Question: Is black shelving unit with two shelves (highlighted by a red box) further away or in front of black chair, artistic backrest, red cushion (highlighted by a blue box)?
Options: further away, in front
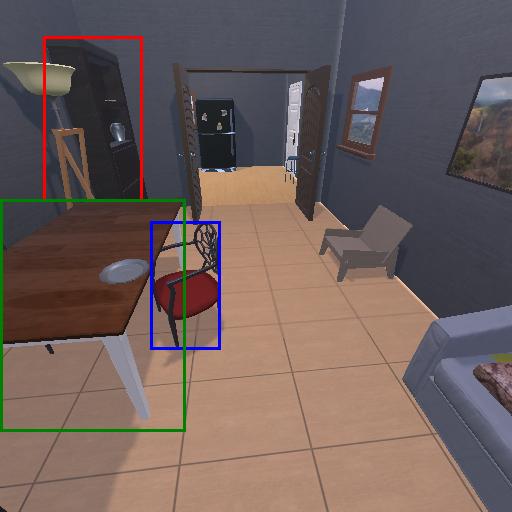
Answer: further away